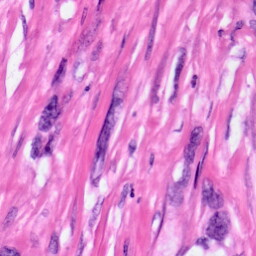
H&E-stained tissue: Pancreatic